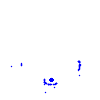
Particle: electron